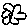
Label: flower